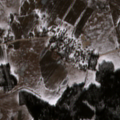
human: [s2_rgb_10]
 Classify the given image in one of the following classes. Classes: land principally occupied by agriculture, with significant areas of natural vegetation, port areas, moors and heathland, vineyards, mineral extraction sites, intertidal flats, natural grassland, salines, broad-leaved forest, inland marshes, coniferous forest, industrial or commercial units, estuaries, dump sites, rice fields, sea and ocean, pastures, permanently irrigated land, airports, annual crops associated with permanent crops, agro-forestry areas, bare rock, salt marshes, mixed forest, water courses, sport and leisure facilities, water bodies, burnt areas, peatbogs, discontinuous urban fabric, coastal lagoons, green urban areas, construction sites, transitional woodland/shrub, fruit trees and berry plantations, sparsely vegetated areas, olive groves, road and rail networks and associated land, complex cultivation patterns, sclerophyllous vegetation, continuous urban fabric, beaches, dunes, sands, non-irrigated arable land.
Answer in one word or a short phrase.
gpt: non-irrigated arable land, pastures, complex cultivation patterns, mixed forest